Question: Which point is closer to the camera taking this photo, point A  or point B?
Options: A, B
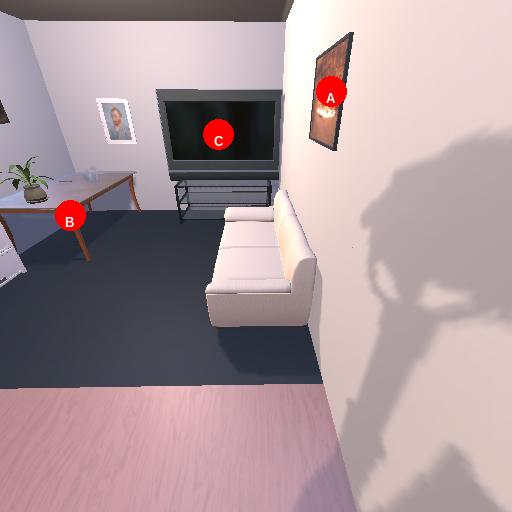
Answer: A